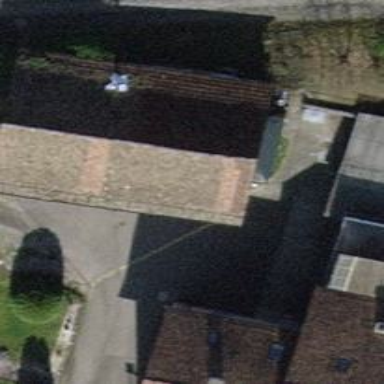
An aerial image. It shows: Building with gabled roof colored brown.